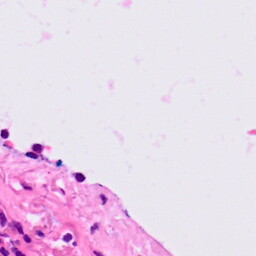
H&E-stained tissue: Lung